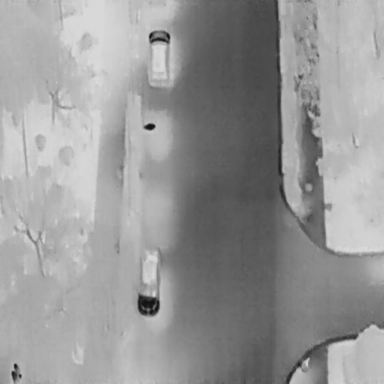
There are four objects shown in the infrared image, including two Cars, and two People.